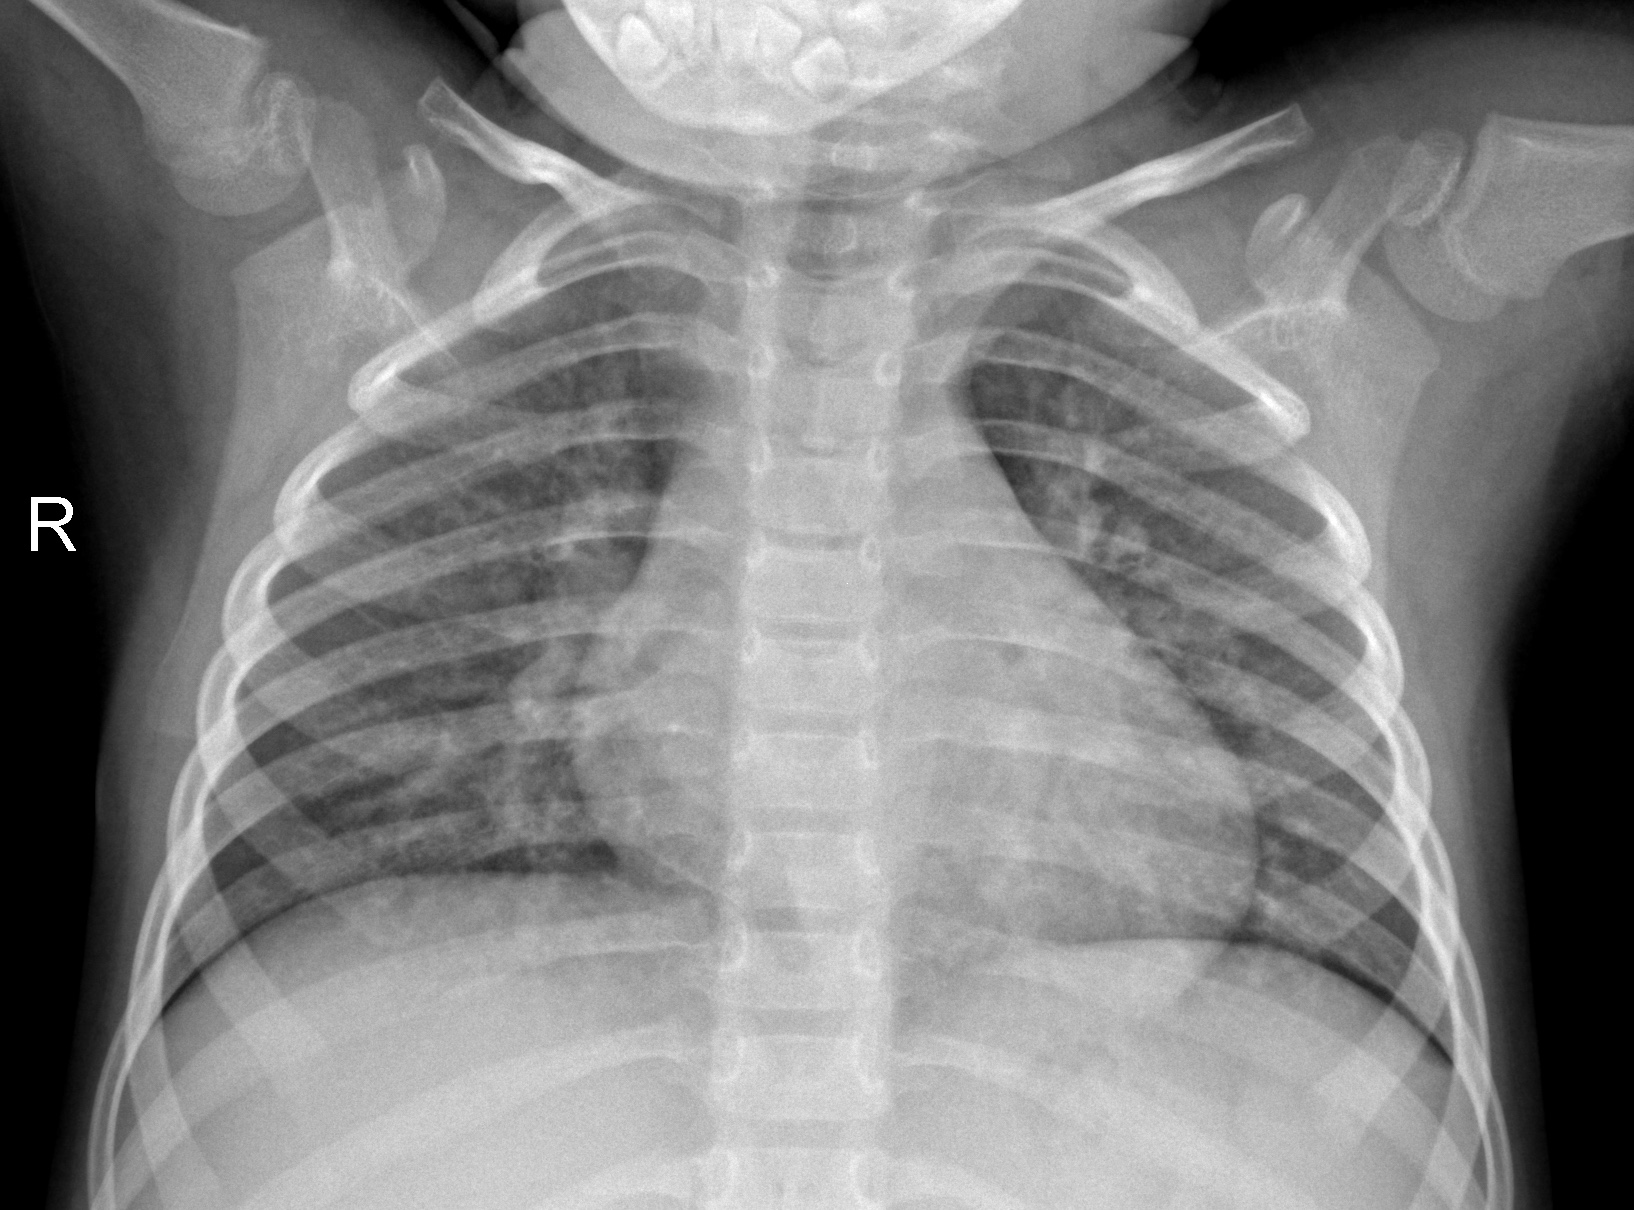
Diagnosis: NORMAL